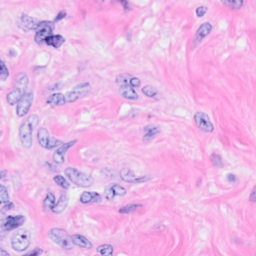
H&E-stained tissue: Breast